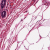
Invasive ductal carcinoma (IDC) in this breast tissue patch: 0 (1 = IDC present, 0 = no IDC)